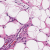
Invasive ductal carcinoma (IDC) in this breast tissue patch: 0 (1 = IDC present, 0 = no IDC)